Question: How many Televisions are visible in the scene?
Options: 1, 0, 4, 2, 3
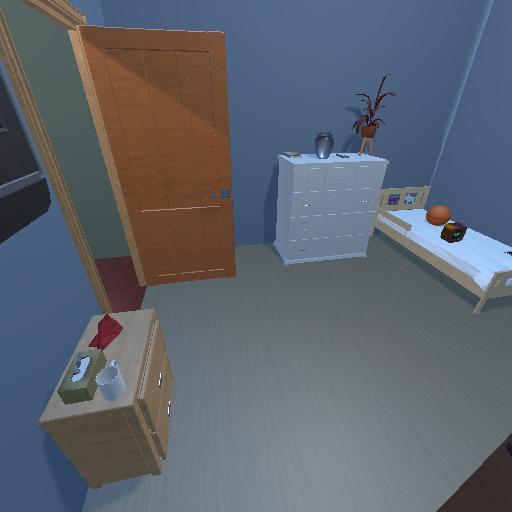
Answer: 1